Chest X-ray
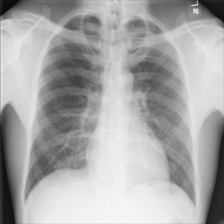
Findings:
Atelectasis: negative
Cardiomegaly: negative
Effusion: negative
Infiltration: negative
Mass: negative
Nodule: negative
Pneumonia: negative
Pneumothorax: negative
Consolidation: negative
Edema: negative
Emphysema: negative
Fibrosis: negative
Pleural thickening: negative
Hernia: negative